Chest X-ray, PA view. Patient: 50 years old, sex M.
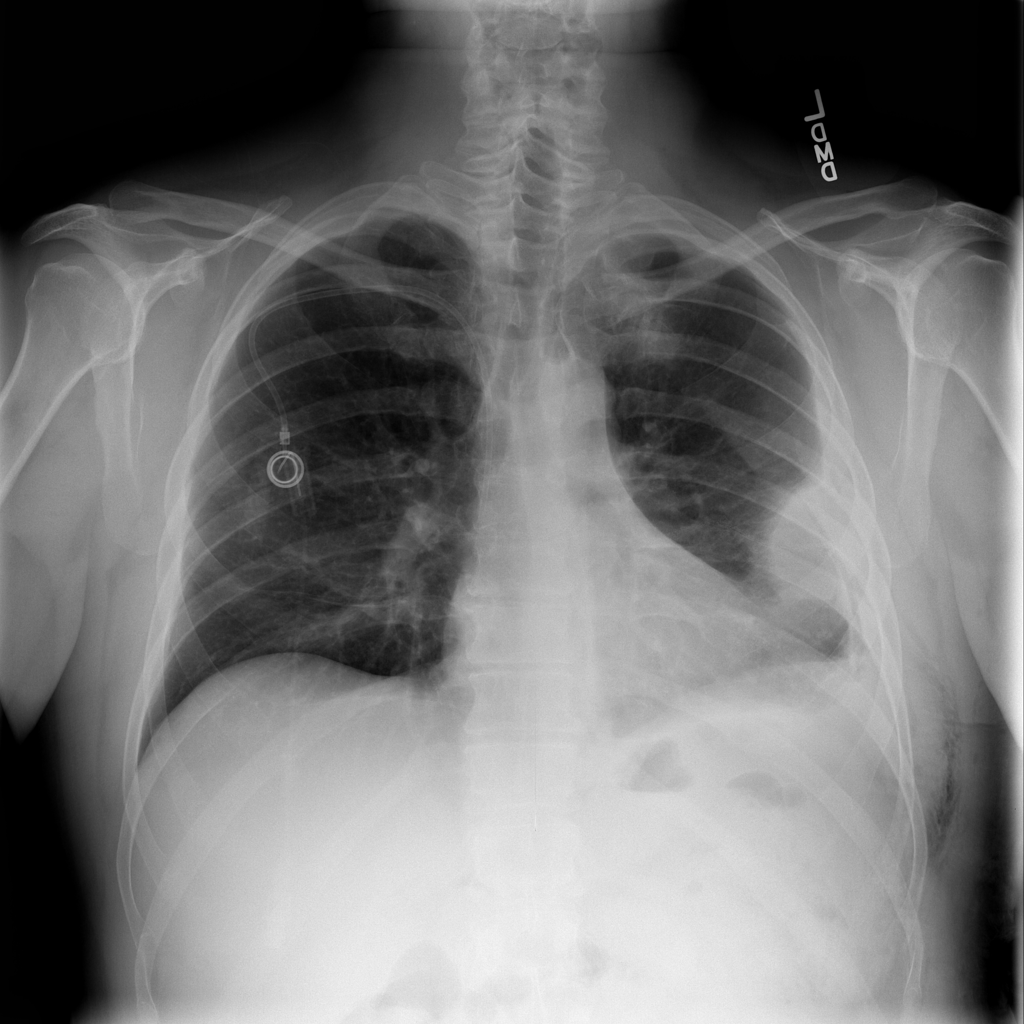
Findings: Nodule, Pleural_Thickening, Pneumothorax